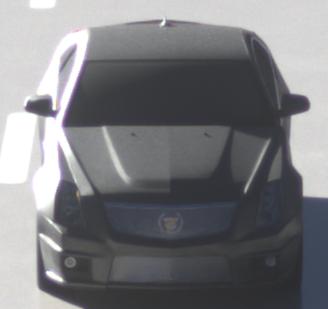
Make: Cadillac
Model: CTS-V
Detailed model: CTS-V (II) Limousine
Model produced from: 2008/11
Model produced until: 2010/12
Doors: 4
Color: gray
Road condition: wet road
Daytime: morning or afternoon
Contrast: high contrast